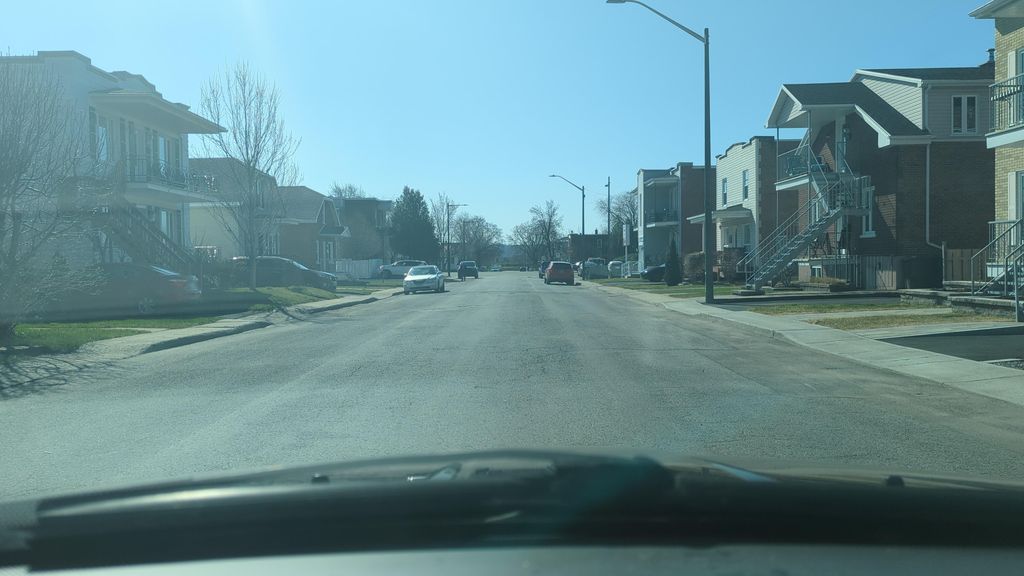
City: quebec_city